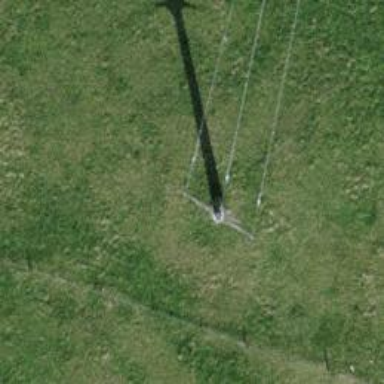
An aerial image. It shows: Three cables of power line.